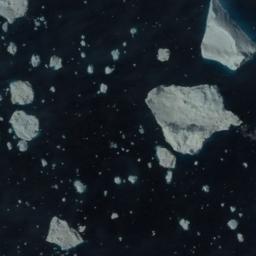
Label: sea_ice